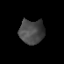
Tissue: prostate
Cell type: T cells
Senescence score: 0.707
Nuclear area (px): 595
Mean DAPI intensity: 72.187